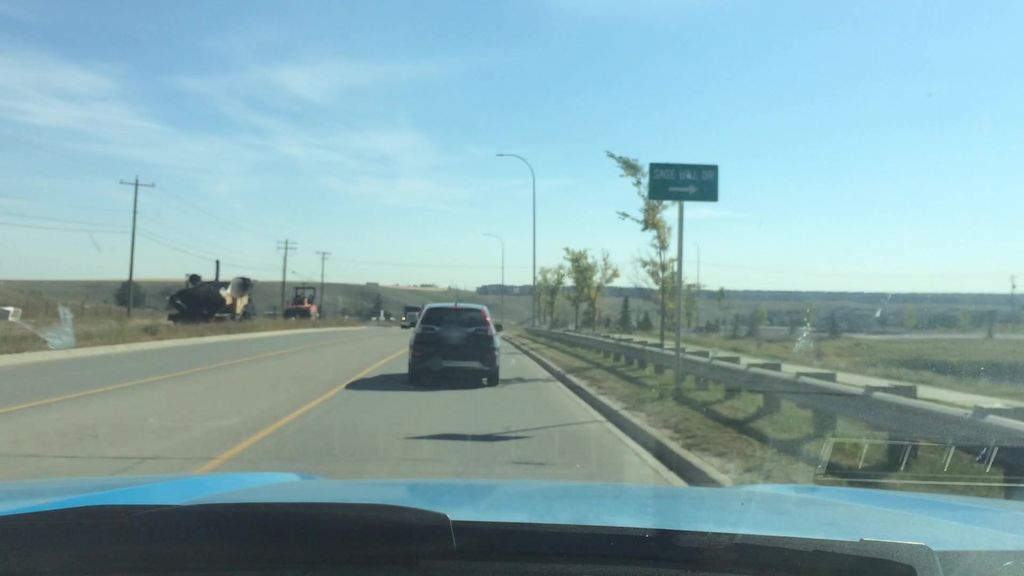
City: calgary